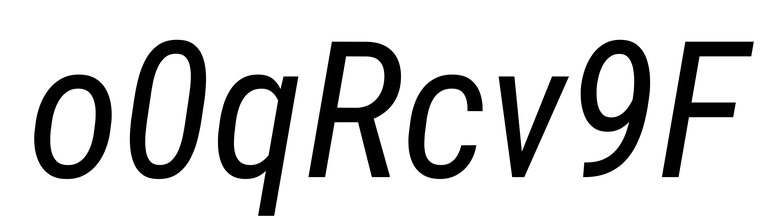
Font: Roboto-Italic_Condensed_Italic